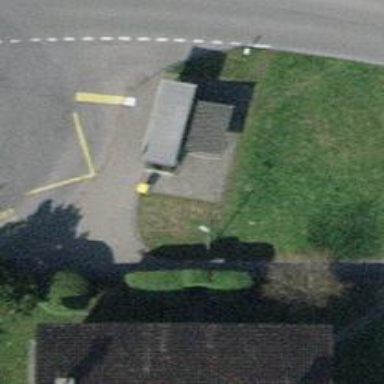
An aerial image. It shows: Post box is visible.